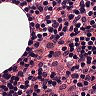
Metastatic tissue present: no